Question: I want to run web project on intellij 13.1 under tomcat 7.0.52.
This application has 3 roles - admin / manager / user.
And when I want to access manager role it shows - :

here is snippet of
'''
@Override
protected void doPost(HttpServletRequest request, HttpServletResponse response) throws ServletException, IOException {
request.setCharacterEncoding("UTF-8");
HttpSession session = request.getSession();
String email = request.getParameter("email");
String password = MD5Utils.getMD5String(request.getParameter("password"));
User user = null;
try {
user = new UserService().getByEmail(email);
} catch (DAOException e) {
log.error(e);
}
if (user != null) {
if (!ValidationUtils.isNullOrEmpty(user.getEmail()) && user.getPassword().equals(password)) {
session.setAttribute("user", user);
log.info("Logged in: " + user.getFirstName() + " " + user.getLastName());
if (session.getAttribute("waitUrl") != null) {
String url = session.getAttribute("waitUrl").toString();
response.sendRedirect(url);
} else {
String contextPath = request.getContextPath();
if (user.getRoleId().equals(1)) { // 1=user role
response.sendRedirect(contextPath + "/user/tasks");
} if (user.getRoleId().equals(2)) { // 2 manager role
response.sendRedirect(contextPath + "/manager/projects");
} if (user.getRoleId().equals(3)) { // 3 admin role
response.sendRedirect(contextPath + "/admin/users");
}
}
} else {
request.setAttribute("loginErrors", "Wrong email or password");
request.getRequestDispatcher("/pages/login.jsp").forward(request, response);
}
}
}
'''
From Login it's renderer to:
'''
@WebServlet("/manager/projects")
public class OutProjects extends HttpServlet {
private static Logger log = Logger.getLogger(OutProjects.class);
private ProjectService projectService;
private List<Project> projects;
@Override
public void init() throws ServletException {
projectService = new ProjectService();
updateTable();
}
private void updateTable() {
try {
projects = projectService.getListOfObjects();
} catch (DAOException e) {
log.error(e);
}
}
@Override
protected void doGet(HttpServletRequest request, HttpServletResponse response) throws ServletException, IOException {
request.getSession().setAttribute("projects", projects);
request.getRequestDispatcher("/pages/manager/projects.jsp").forward(request, response);
}
'''
and next :
'''
<%@ page contentType="text/html;charset=UTF-8" language="java" pageEncoding="UTF-8" %>
<%@ taglib prefix="c" uri="http://java.sun.com/jsp/jstl/core" %>
<%@ taglib prefix="fmt" uri="http://java.sun.com/jsp/jstl/fmt" %>
<c:set var="language"
value="${not empty param.language ? param.language : not empty language ? language : pageContext.request.locale}"
scope="session"/>
<fmt:setLocale value="${language}"/>
<fmt:setBundle basename="com.java.task11.i18n.text"/>
<html lang="${language}">
<head>
<title>Projects</title>
<jsp:include page="header.jsp" />
</head>
<body>
<div class="container">
<div id="tableContainer-1">
<TABLE class="table table-bordered" >
<thead>
<tr>
<th>#</th>
<th><fmt:message key="project.name"/></th>
<th><fmt:message key="project.description"/></th>
<th><fmt:message key="project.notes"/></th>
<th></th>
<th></th>
</tr>
</thead>
<tbody>
<c:forEach var="project" items="${sessionScope.projects}">
<form action="${pageContext.request.contextPath}/pages/manager/updateprojects" name="updateProject" method="post">
<tr>
<td>${project.id}</td>
<td>${project.projectName}</td>
<td>${project.description}</td>
<td>${project.notes}</td>
<td><button class="btn btn-inverse" type="submit" name="update" value="${project.id}">
<fmt:message key="button.update"/></button></td>
<td><button class="btn btn-danger" type="submit" name="delete" value="${project.id}">
<fmt:message key="button.delete"/></button></td>
<td><button class="btn btn-info" type="submit" name="project_id" value="${project.id}">
<fmt:message key="project.tasks"/></button></td>
</tr>
</form>
</c:forEach>
<a href="${pageContext.request.contextPath}/pages/manager/addproject.jsp"> <fmt:message key="button.addProject"/></a>
</tbody>
</TABLE>
</div>
</div>
</body>
</html>
'''
I couldn't figure out why this happen?
I looked into 'tomcat-users.xml':
'''
<role rolename="admin" />
<role rolename="tomcat" />
<role rolename="developer" />
<role rolename="customer" />
<role rolename="user" />
<user username="admin" password="admin" roles="admin,tomcat,user,customer" />
<user username="nazar" password="nazar" roles="admin,tomcat,developer,customer,user" />
<user username="developer" password="developer" roles="admin,tomcat,developer,customer,user" />
'''
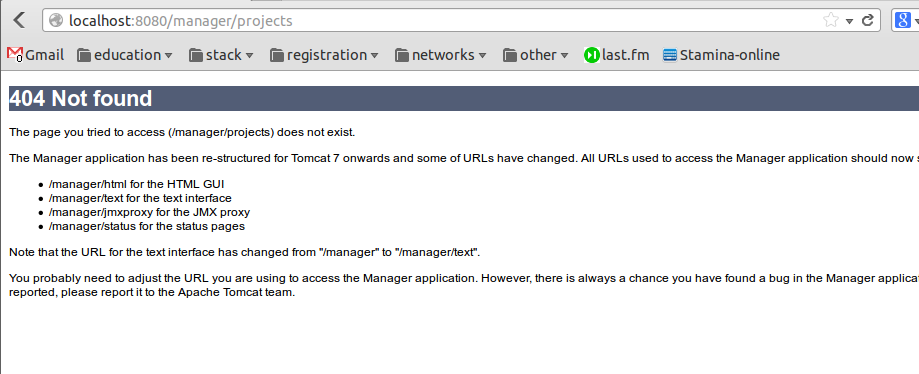
Answer: You have Tomcat's Manager application deployed at the context path /manager so any request that starts with /manager is routed to that application. It looks like you need to undeploy Tomcat's manager application to allow your application to handle URLs starting with /manager.